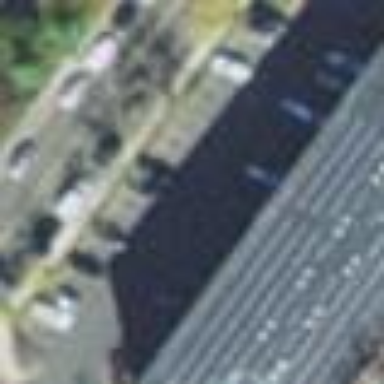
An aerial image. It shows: Parking area.